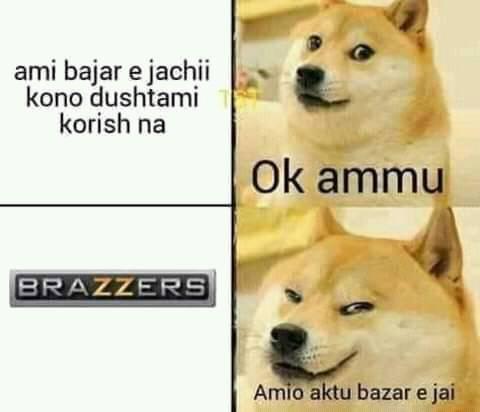
Caption: ami bajar e jachii kono dushtami korish na  Ok ammu  BRAZZERS  Amio aktu bazar e jai
Label: non-hate